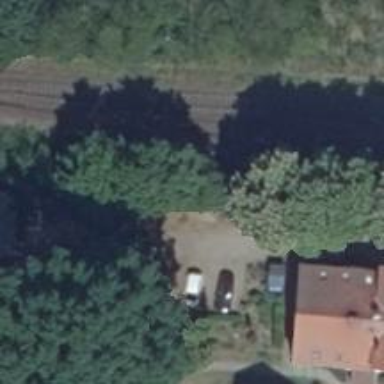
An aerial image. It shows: Railway siding with rails.